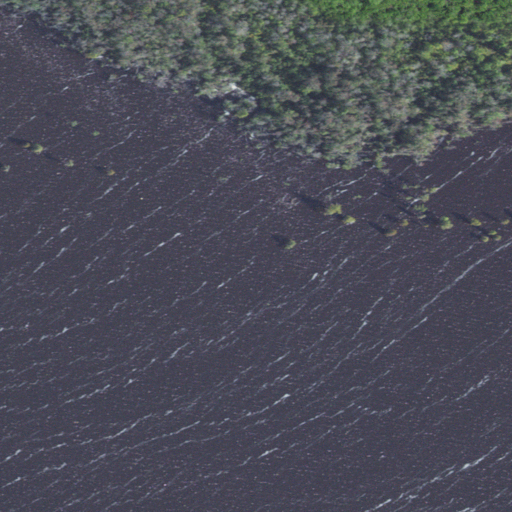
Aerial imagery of cape in North Carolina named Reedy Point containing open water, woody wetlands, and herbaceous wetlands